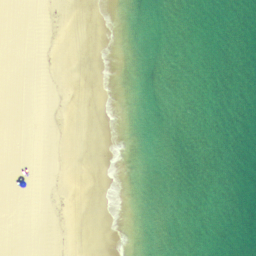
Label: beach